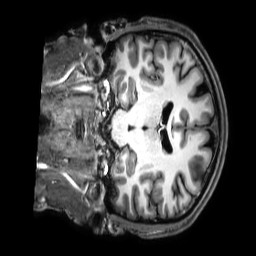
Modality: T1w
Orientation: coronal
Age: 33
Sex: male
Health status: healthy
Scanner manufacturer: philips
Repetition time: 0.009 s
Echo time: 0.004 s